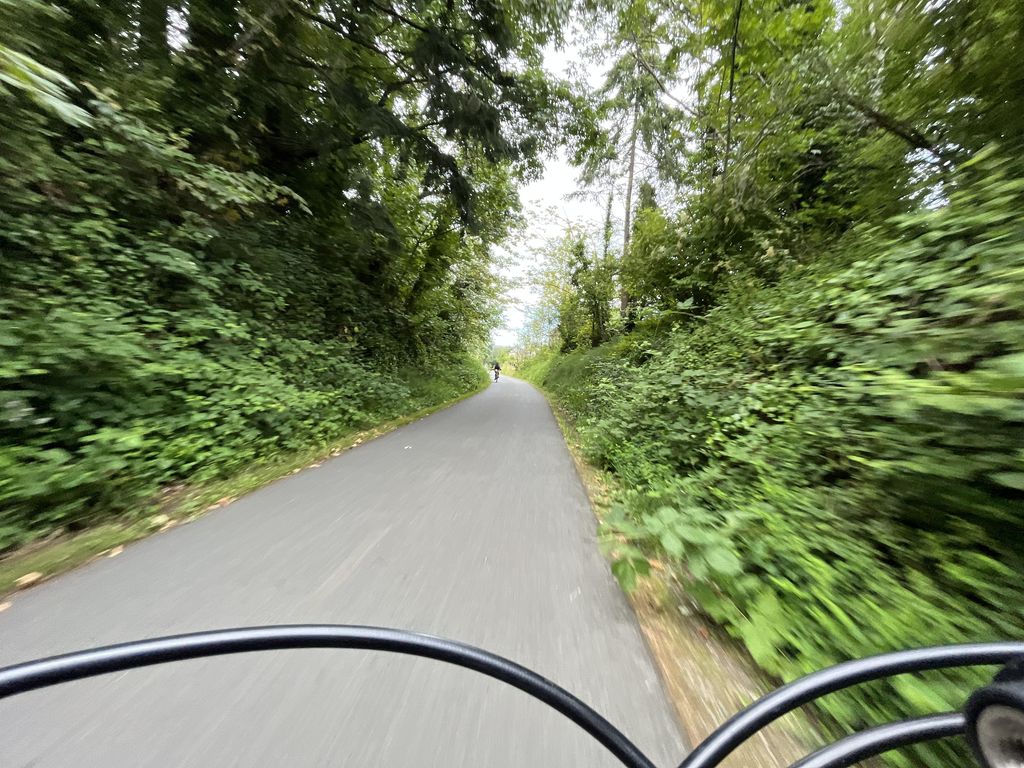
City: victoria